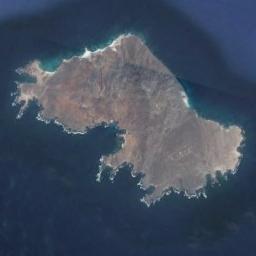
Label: island